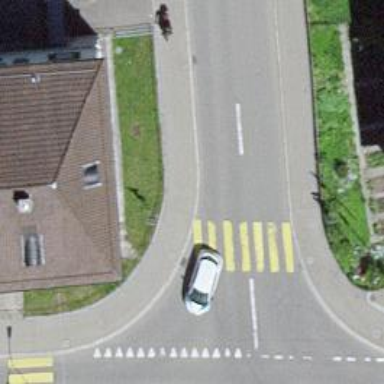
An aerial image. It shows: Kerb barrier.